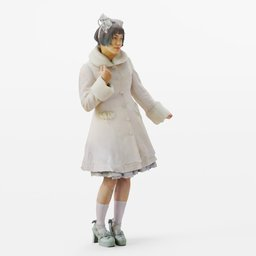
Label: people